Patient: sex M, age 47
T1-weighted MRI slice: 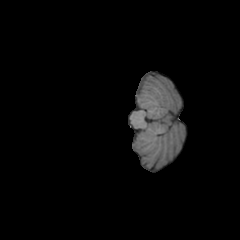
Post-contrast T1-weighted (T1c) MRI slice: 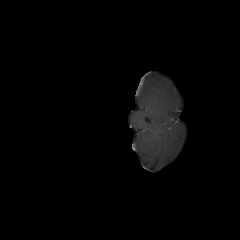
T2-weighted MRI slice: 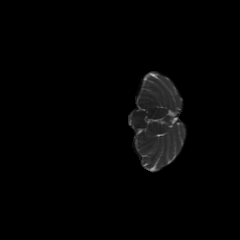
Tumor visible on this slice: no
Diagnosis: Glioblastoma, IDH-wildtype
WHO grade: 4